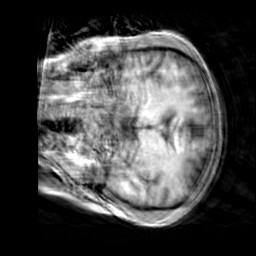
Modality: T1w
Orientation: coronal
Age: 21
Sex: female
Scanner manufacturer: siemens
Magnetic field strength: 3 T
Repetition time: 2.3 s
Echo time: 0.00303 s